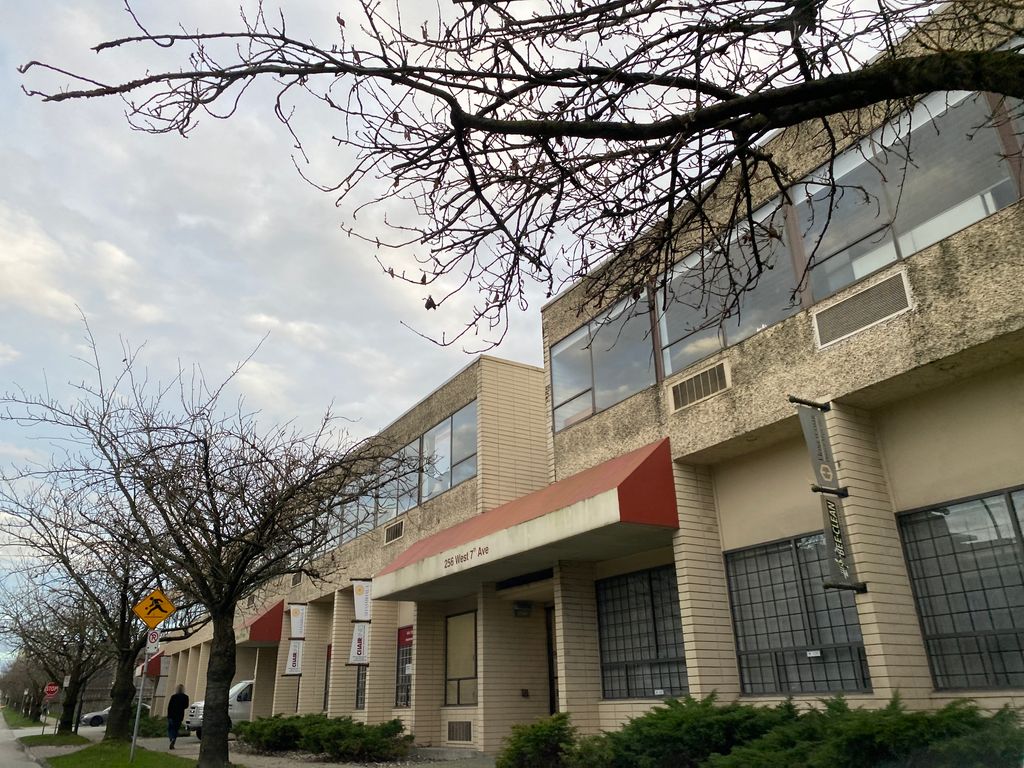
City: vancouver